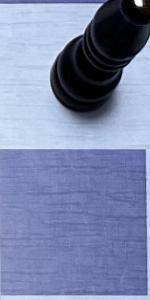
Label: Empty